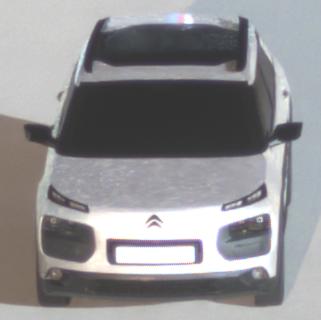
Make: Citroen
Model: C4 Cactus PureTech 75
Detailed model: C4 Cactus
Model produced from: 2014/09
Model produced until: 2015/03
Doors: 5
Color: white
Road condition: dry road
Daytime: night
Contrast: high contrast